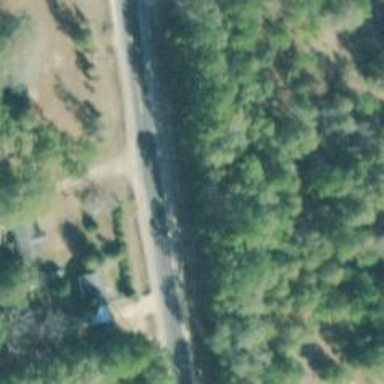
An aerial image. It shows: Driveway leading to service road.